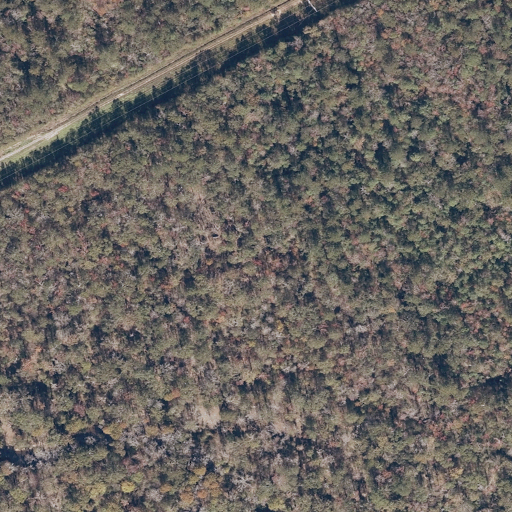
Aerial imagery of island in Mississippi named Parkers Island containing only woody wetlands